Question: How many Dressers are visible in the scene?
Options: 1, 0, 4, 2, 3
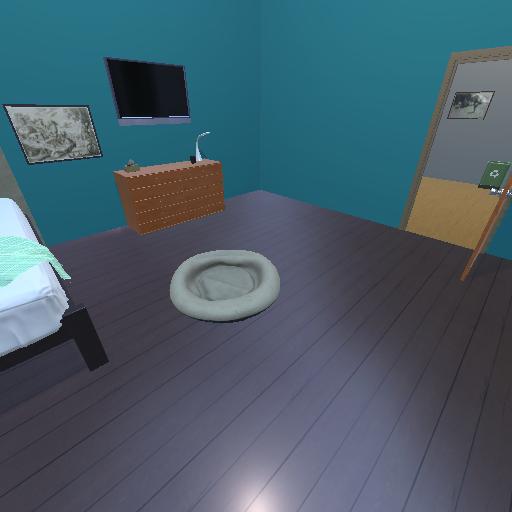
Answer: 1